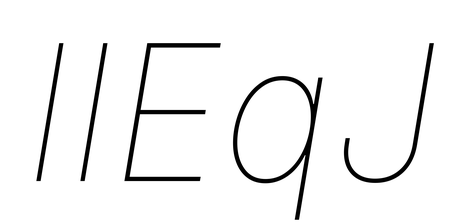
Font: Inter-Italic_Thin_Italic